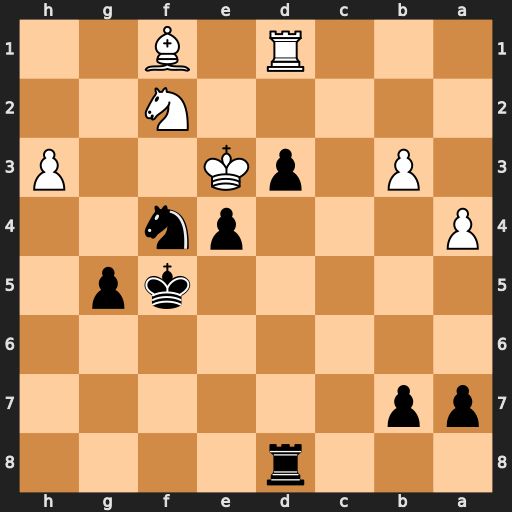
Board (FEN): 3r4/pp6/8/5kp1/P3pn2/1P1pK2P/5N2/3R1B2
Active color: b
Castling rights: -
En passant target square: -
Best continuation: Nd5+ Kd2 e3+ Kxd3 exf2